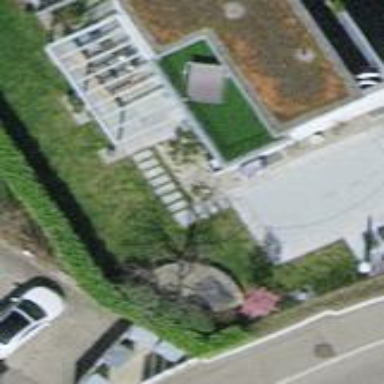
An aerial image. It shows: Detached building with flat roof.